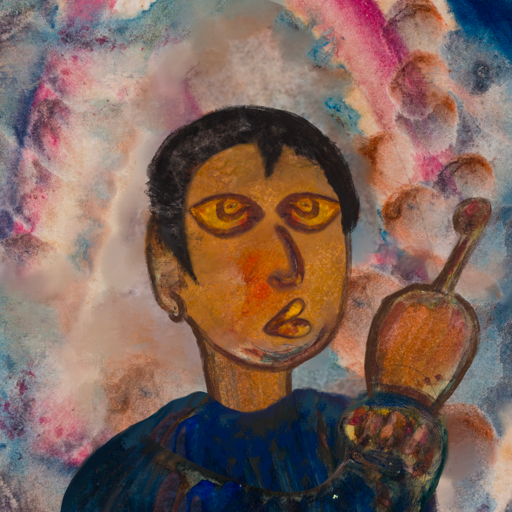
Background: Rupkatha, Head And Neck Side: Pipe, Face Side: Comrade, Bust: Pipe, Hair Side: Roy_Bahadur, Head Accessory: Blank, Second Necklace: Blank, Necklace: Blank, Baby: Blank